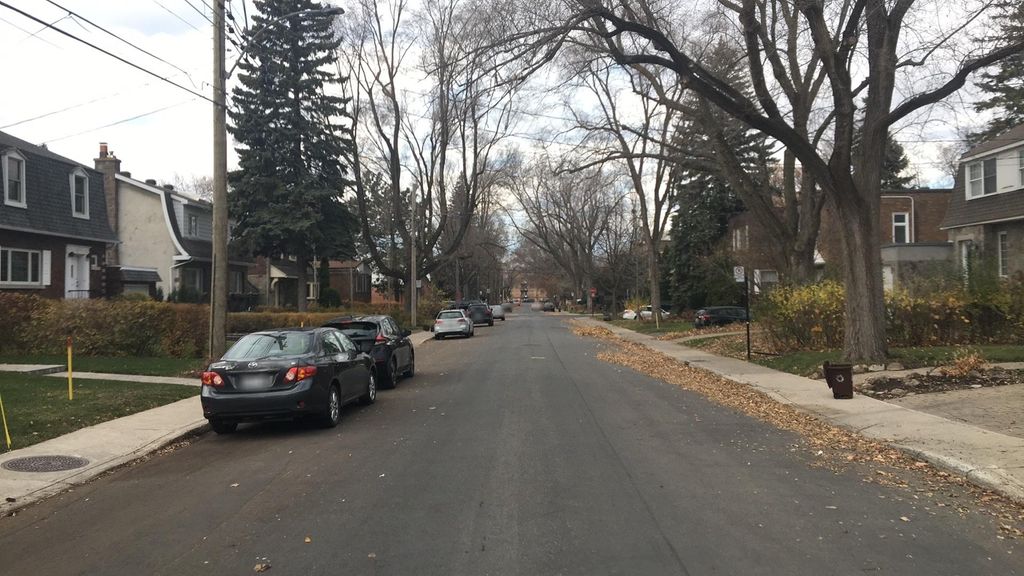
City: montreal